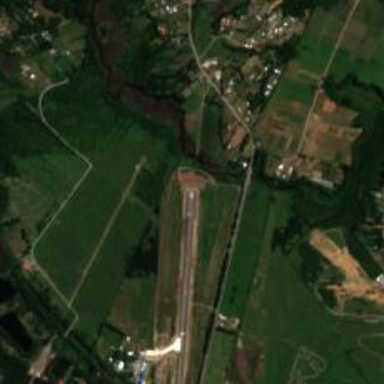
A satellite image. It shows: Runway at airport.